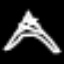
Label: The Eiffel Tower